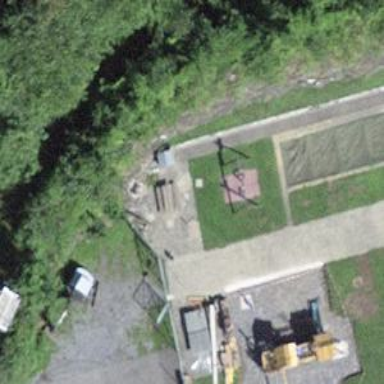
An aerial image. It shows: BBQ amenity.